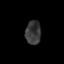
Tissue: prostate
Cell type: B cells
Senescence score: 0.2382
Nuclear area (px): 353
Mean DAPI intensity: 56.609